Field crop: tomato
Growth stage: 1
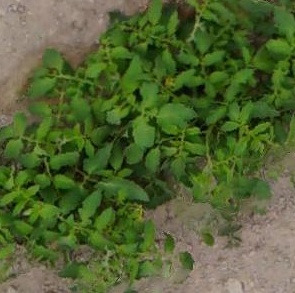
Species: tomato